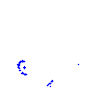
Particle: kaon